Question: I am trying to make a custom shape for TextView widget in Android. The shape will be circular, using the following code:
'''
<?xml version="1.0" encoding="utf-8"?>
<item xmlns:android="http://schemas.android.com/apk/res/android">
<shape >
<solid android:color="#ffffff"/>
<corners android:radius="10dp"/>
</shape>
</item>
'''
I am getting following error when I reference the xml as background for my textview in my layout code:
'''
activity_main.xml: Failed to parse file C:\Users\osama\workspace\project\res\drawable\notification_balloon.xml
org.xmlpull.v1.XmlPullParserException: Binary XML file line #2: invalid drawable tag item
at android.graphics.drawable.Drawable.createFromXmlInner(Drawable.java:1091)
at android.graphics.drawable.Drawable.createFromXml(Drawable.java:1017)
at com.android.layoutlib.bridge.impl.ResourceHelper.getDrawable(ResourceHelper.java:224)
at android.content.res.BridgeTypedArray.getDrawable(BridgeTypedArray.java:674)
at android.view.View.<init>(View.java:3730)
at android.widget.TextView.<init>(TextView.java:634)
at android.widget.TextView.<init>(TextView.java:629)
at android.widget.TextView.<init>(TextView.java:625)
at sun.reflect.GeneratedConstructorAccessor52.newInstance(Unknown Source)
at sun.reflect.DelegatingConstructorAccessorImpl.newInstance(Unknown Source)
at java.lang.reflect.Constructor.newInstance(Unknown Source)
at android.view.LayoutInflater.createView(LayoutInflater.java:607)
at android.view.BridgeInflater.onCreateView(BridgeInflater.java:82)
at android.view.LayoutInflater.onCreateView(LayoutInflater.java:682)
at android.view.LayoutInflater.createViewFromTag(LayoutInflater.java:741)
at android.view.BridgeInflater.createViewFromTag(BridgeInflater.java:128)
at android.view.LayoutInflater.rInflate_Original(LayoutInflater.java:806)
at android.view.LayoutInflater_Delegate.rInflate(LayoutInflater_Delegate.java:64)
at android.view.LayoutInflater.rInflate(LayoutInflater.java:782)
at android.view.LayoutInflater.rInflate_Original(LayoutInflater.java:809)
at android.view.LayoutInflater_Delegate.rInflate(LayoutInflater_Delegate.java:64)
at android.view.LayoutInflater.rInflate(LayoutInflater.java:782)
at android.view.LayoutInflater.inflate(LayoutInflater.java:504)
at android.view.LayoutInflater.inflate(LayoutInflater.java:385)
at com.android.layoutlib.bridge.impl.RenderSessionImpl.inflate(RenderSessionImpl.java:400)
at com.android.layoutlib.bridge.Bridge.createSession(Bridge.java:332)
at com.android.ide.common.rendering.LayoutLibrary.createSession(LayoutLibrary.java:332)
at com.android.ide.eclipse.adt.internal.editors.layout.gle2.RenderService.createRenderSession(RenderService.java:517)
at com.android.ide.eclipse.adt.internal.editors.layout.gle2.GraphicalEditorPart.renderWithBridge(GraphicalEditorPart.java:1584)
at com.android.ide.eclipse.adt.internal.editors.layout.gle2.GraphicalEditorPart.recomputeLayout(GraphicalEditorPart.java:1309)
at com.android.ide.eclipse.adt.internal.editors.layout.gle2.GraphicalEditorPart.activated(GraphicalEditorPart.java:1066)
at com.android.ide.eclipse.adt.internal.editors.layout.LayoutEditorDelegate.delegatePageChange(LayoutEditorDelegate.java:686)
at com.android.ide.eclipse.adt.internal.editors.common.CommonXmlEditor.pageChange(CommonXmlEditor.java:360)
at org.eclipse.ui.part.MultiPageEditorPart$2.widgetSelected(MultiPageEditorPart.java:294)
at org.eclipse.swt.widgets.TypedListener.handleEvent(TypedListener.java:248)
at org.eclipse.swt.widgets.EventTable.sendEvent(EventTable.java:84)
at org.eclipse.swt.widgets.Display.sendEvent(Display.java:4353)
at org.eclipse.swt.widgets.Widget.sendEvent(Widget.java:1061)
at org.eclipse.swt.widgets.Widget.sendEvent(Widget.java:1085)
at org.eclipse.swt.widgets.Widget.sendEvent(Widget.java:1070)
at org.eclipse.swt.widgets.Widget.notifyListeners(Widget.java:782)
at org.eclipse.swt.custom.CTabFolder.setSelection(CTabFolder.java:3110)
at org.eclipse.swt.custom.CTabFolder.onMouse(CTabFolder.java:1794)
at org.eclipse.swt.custom.CTabFolder$1.handleEvent(CTabFolder.java:283)
at org.eclipse.swt.widgets.EventTable.sendEvent(EventTable.java:84)
at org.eclipse.swt.widgets.Display.sendEvent(Display.java:4353)
at org.eclipse.swt.widgets.Widget.sendEvent(Widget.java:1061)
at org.eclipse.swt.widgets.Display.runDeferredEvents(Display.java:4172)
at org.eclipse.swt.widgets.Display.readAndDispatch(Display.java:3761)
at org.eclipse.e4.ui.internal.workbench.swt.PartRenderingEngine$9.run(PartRenderingEngine.java:1151)
at org.eclipse.core.databinding.observable.Realm.runWithDefault(Realm.java:332)
at org.eclipse.e4.ui.internal.workbench.swt.PartRenderingEngine.run(PartRenderingEngine.java:1032)
at org.eclipse.e4.ui.internal.workbench.E4Workbench.createAndRunUI(E4Workbench.java:148)
at org.eclipse.ui.internal.Workbench$5.run(Workbench.java:636)
at org.eclipse.core.databinding.observable.Realm.runWithDefault(Realm.java:332)
at org.eclipse.ui.internal.Workbench.createAndRunWorkbench(Workbench.java:579)
at org.eclipse.ui.PlatformUI.createAndRunWorkbench(PlatformUI.java:150)
at org.eclipse.ui.internal.ide.application.IDEApplication.start(IDEApplication.java:135)
at org.eclipse.equinox.internal.app.EclipseAppHandle.run(EclipseAppHandle.java:196)
at org.eclipse.core.runtime.internal.adaptor.EclipseAppLauncher.runApplication(EclipseAppLauncher.java:134)
at org.eclipse.core.runtime.internal.adaptor.EclipseAppLauncher.start(EclipseAppLauncher.java:104)
at org.eclipse.core.runtime.adaptor.EclipseStarter.run(EclipseStarter.java:380)
at org.eclipse.core.runtime.adaptor.EclipseStarter.run(EclipseStarter.java:235)
at sun.reflect.NativeMethodAccessorImpl.invoke0(Native Method)
at sun.reflect.NativeMethodAccessorImpl.invoke(Unknown Source)
at sun.reflect.DelegatingMethodAccessorImpl.invoke(Unknown Source)
at java.lang.reflect.Method.invoke(Unknown Source)
at org.eclipse.equinox.launcher.Main.invokeFramework(Main.java:648)
at org.eclipse.equinox.launcher.Main.basicRun(Main.java:603)
at org.eclipse.equinox.launcher.Main.run(Main.java:1465)
'''
I tried other solutions mentioned on stackoverflow but they don't work.
Please ask whatever details you want.
I am using the latest Android SDK tools.
& also there are two items being shown when I am creating a drawable resource, you can see it more clearly by zooming in your browser:

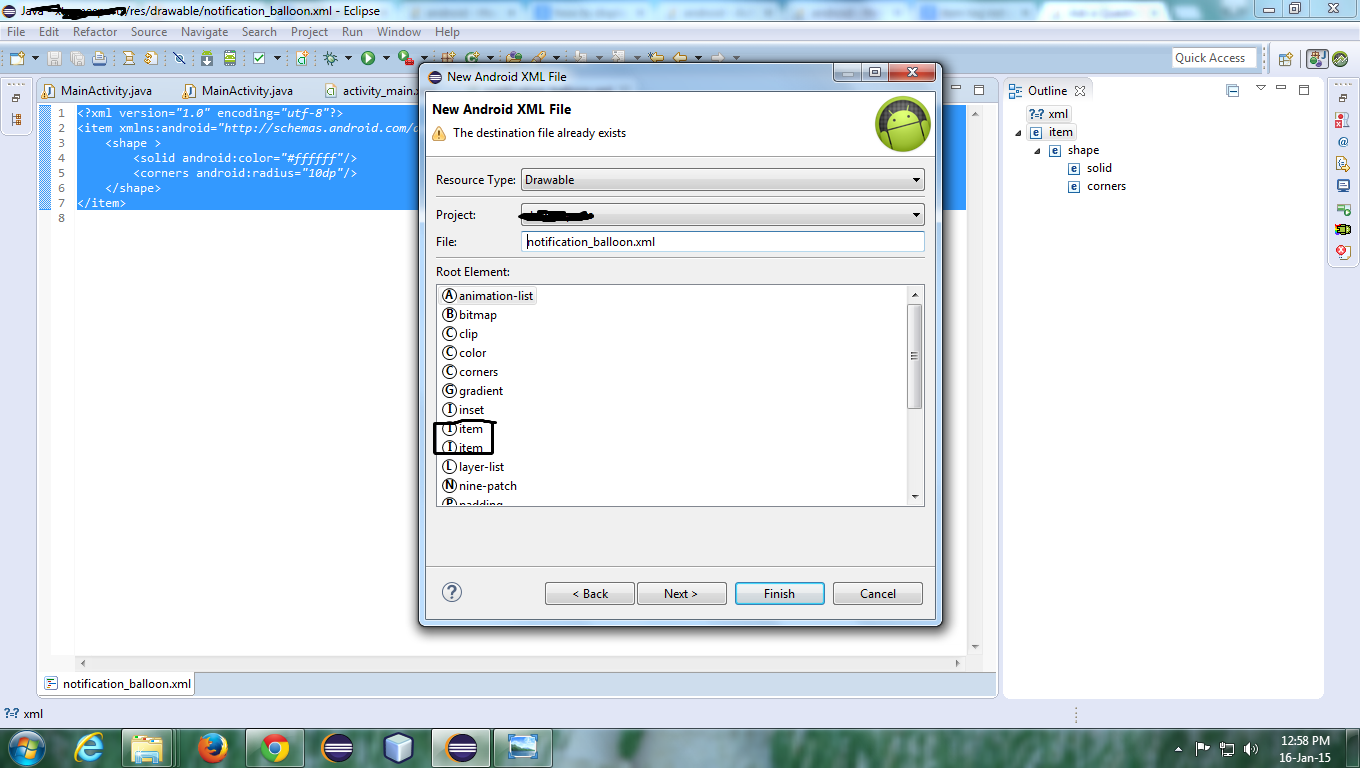
Answer: You will be able to create a circle using this below code.
'''
<?xml version="1.0" encoding="utf-8"?>
<shape
xmlns:android="http://schemas.android.com/apk/res/android"
android:shape="ring"
android:innerRadiusRatio="2.5"
android:thickness="3dp"
android:useLevel="false">
<solid android:color="#B7B7B7" />
</shape>
'''